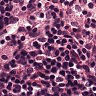
Metastatic tissue present: no